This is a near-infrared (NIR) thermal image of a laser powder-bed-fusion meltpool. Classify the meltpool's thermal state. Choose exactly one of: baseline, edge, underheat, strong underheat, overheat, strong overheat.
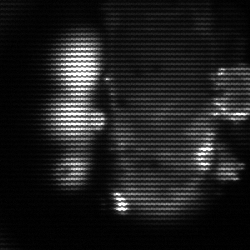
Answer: strong underheat